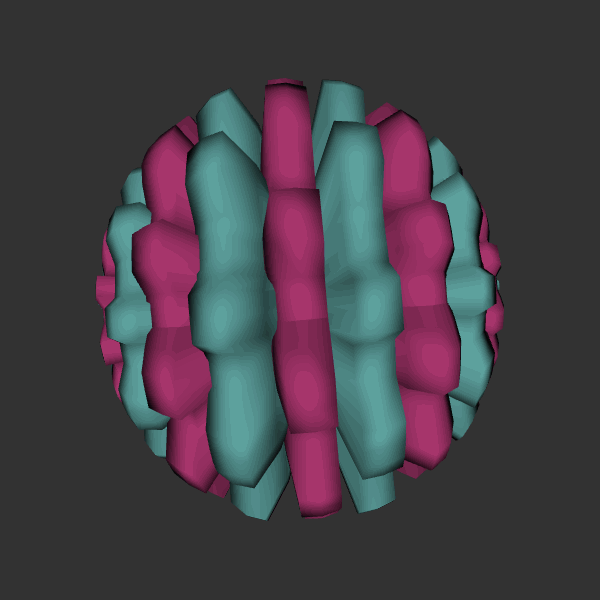
Background: dark